Field crop: maize
Growth stage: 1
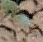
Species: datura